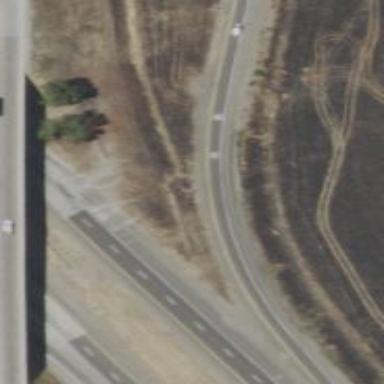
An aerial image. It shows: Asphalt motorway link.